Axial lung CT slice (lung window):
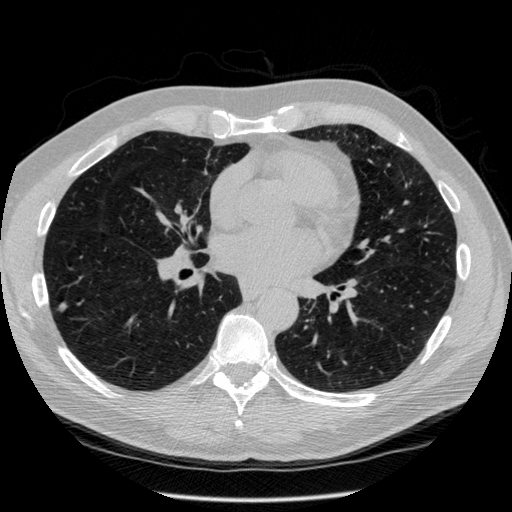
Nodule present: yes
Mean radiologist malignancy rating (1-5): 3.25